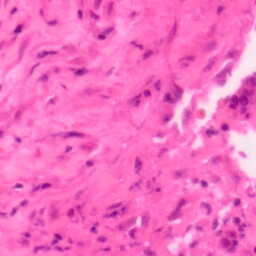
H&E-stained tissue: Colon